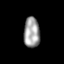
Tissue: lung
Cell type: Endothelial cells
Senescence score: 0.1914
Nuclear area (px): 480
Mean DAPI intensity: 158.46